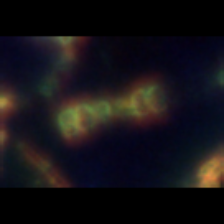
Taxon: Chaetoceros
Group: Diatoms